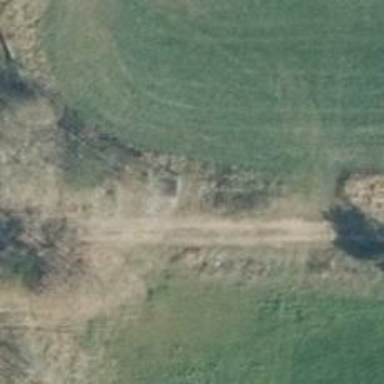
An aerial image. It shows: Hunting stand.